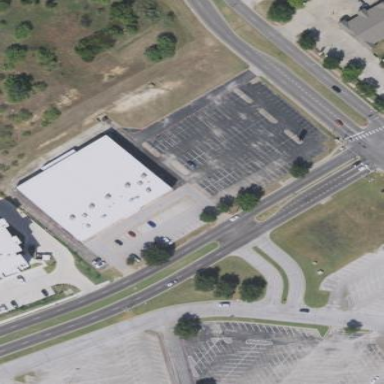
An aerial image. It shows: Building with bowling alley inside.